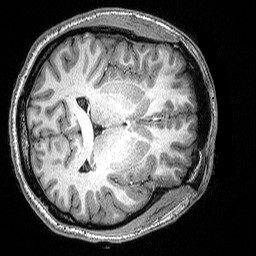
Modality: T1w
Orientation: axial